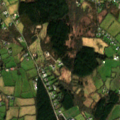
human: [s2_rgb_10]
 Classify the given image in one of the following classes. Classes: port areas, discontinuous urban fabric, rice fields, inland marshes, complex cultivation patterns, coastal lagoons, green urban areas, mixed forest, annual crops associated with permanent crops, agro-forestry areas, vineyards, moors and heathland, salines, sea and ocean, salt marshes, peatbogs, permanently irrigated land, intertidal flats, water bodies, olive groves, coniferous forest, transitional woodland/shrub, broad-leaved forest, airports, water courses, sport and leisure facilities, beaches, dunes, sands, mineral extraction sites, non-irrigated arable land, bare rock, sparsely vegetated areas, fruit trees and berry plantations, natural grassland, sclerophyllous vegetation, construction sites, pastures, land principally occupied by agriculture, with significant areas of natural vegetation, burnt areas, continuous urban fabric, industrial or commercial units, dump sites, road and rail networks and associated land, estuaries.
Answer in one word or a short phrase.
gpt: pastures, coniferous forest